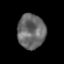
Tissue: prostate
Cell type: Epithelial cells
Senescence score: 0.2852
Nuclear area (px): 940
Mean DAPI intensity: 104.81